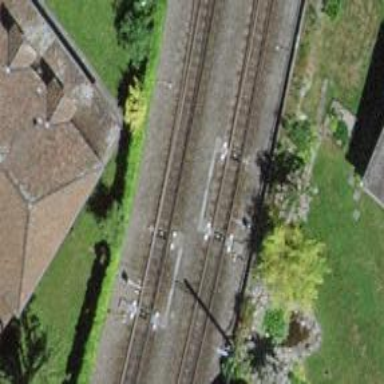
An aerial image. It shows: Railway switch.